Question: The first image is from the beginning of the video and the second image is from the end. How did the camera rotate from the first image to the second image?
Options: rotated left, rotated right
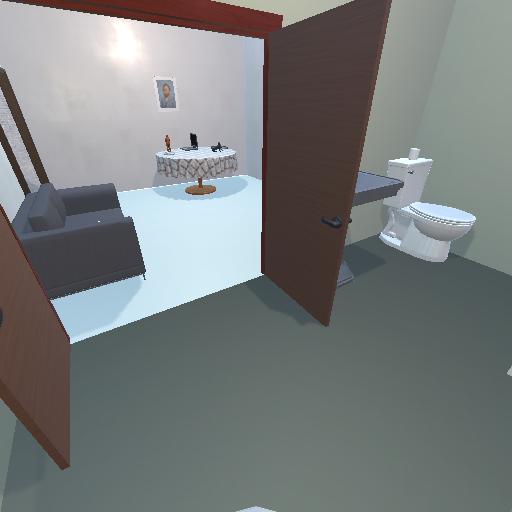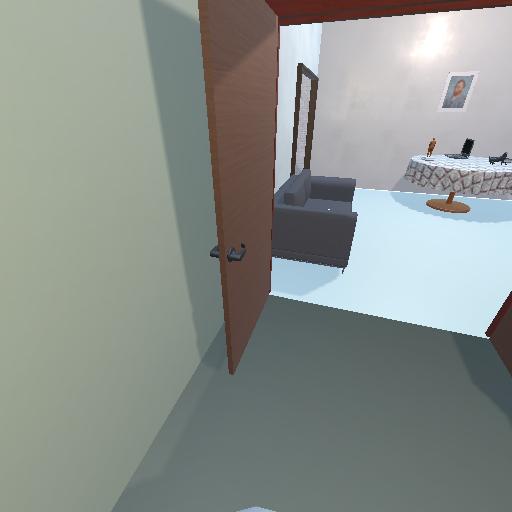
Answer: rotated left